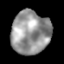
Tissue: lung
Cell type: Myeloid cells
Senescence score: 0.2067
Nuclear area (px): 1637
Mean DAPI intensity: 150.144